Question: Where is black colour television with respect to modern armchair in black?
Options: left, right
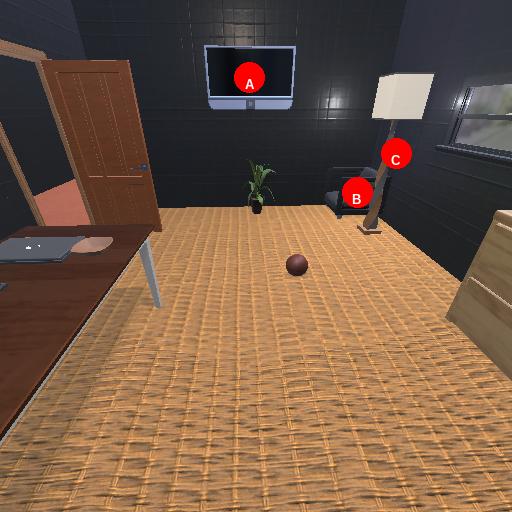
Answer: left